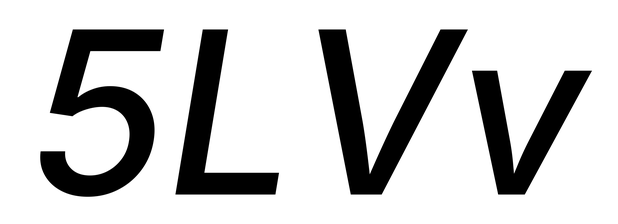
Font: Inter-Italic_Medium_Italic